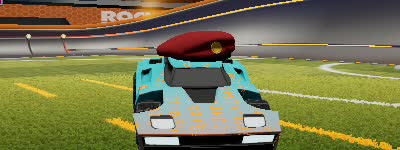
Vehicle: breakout